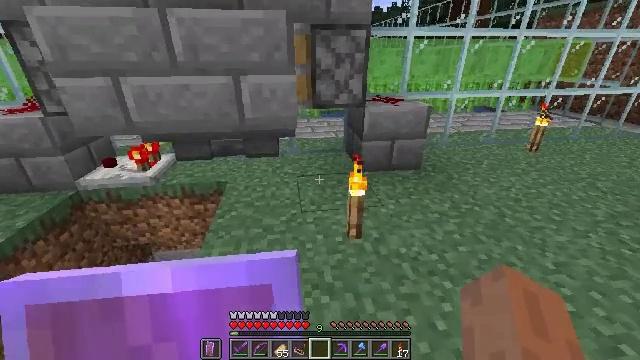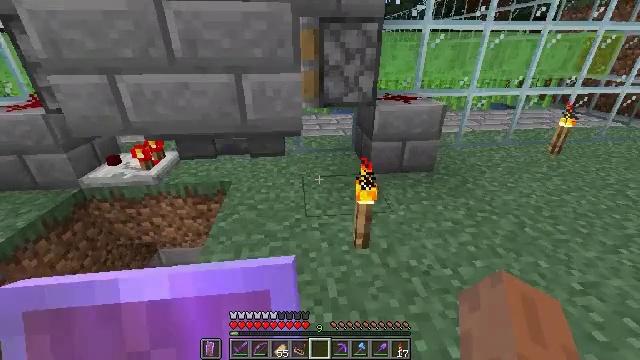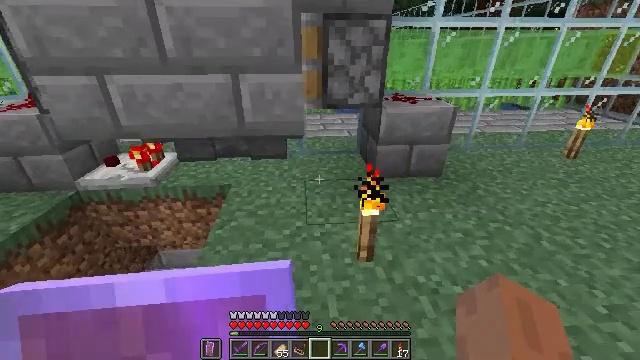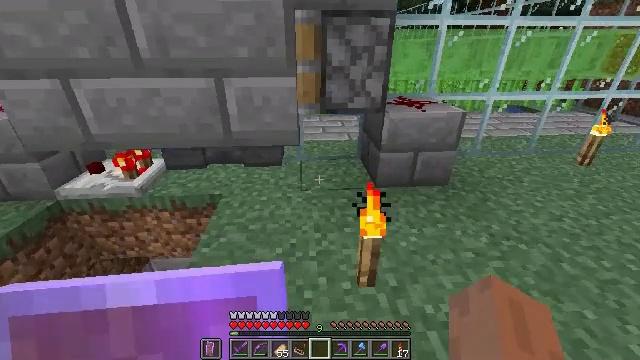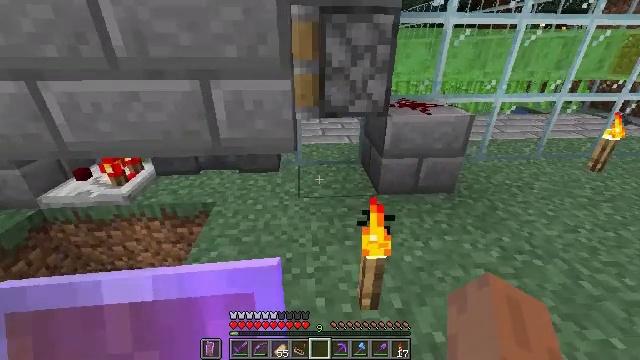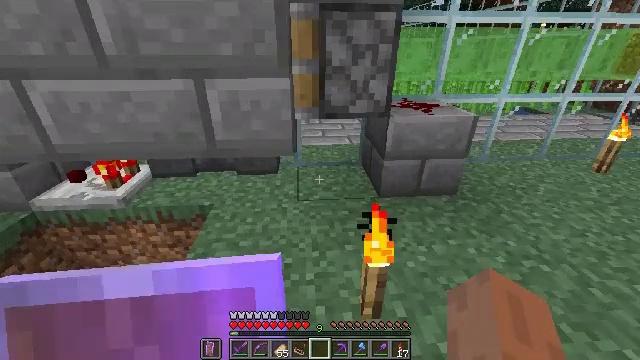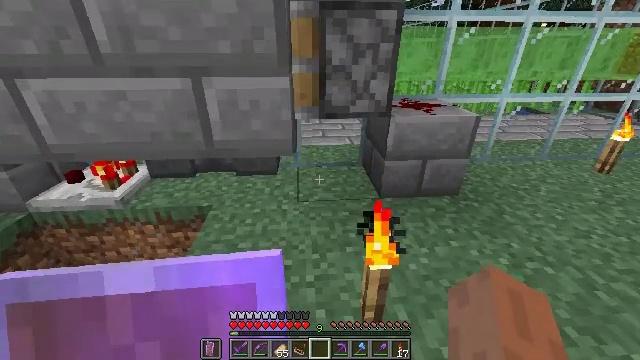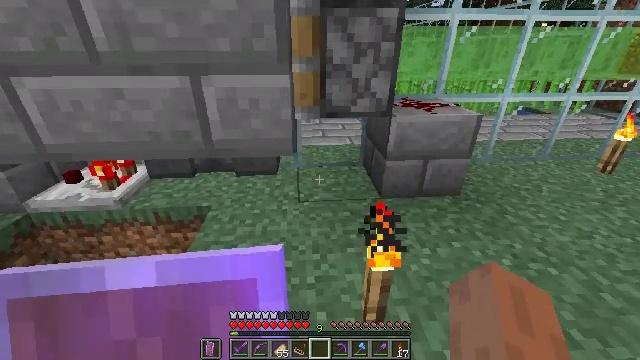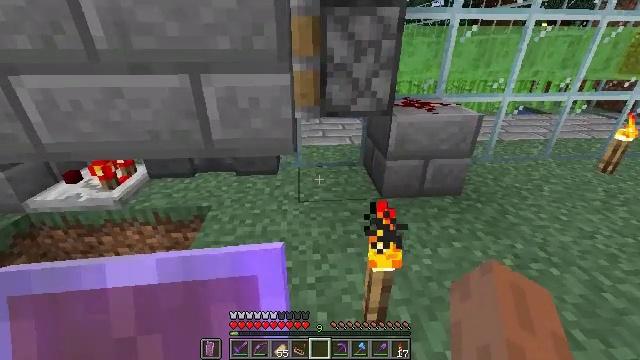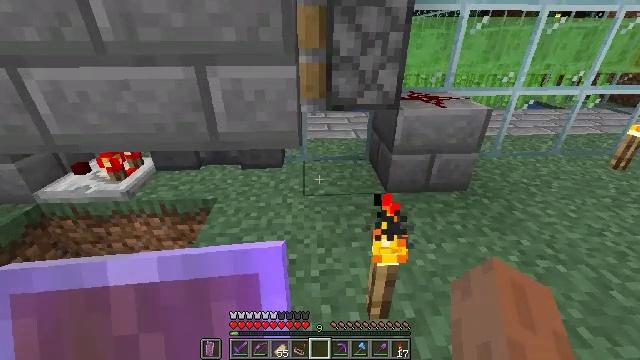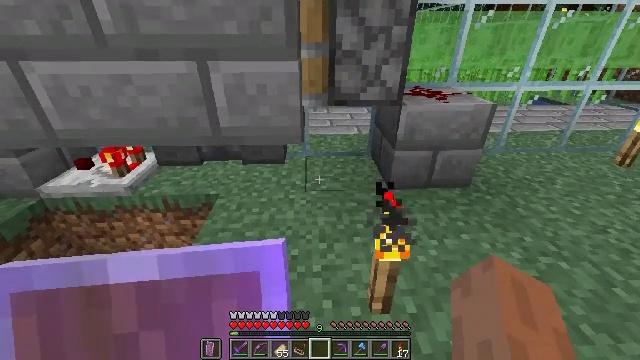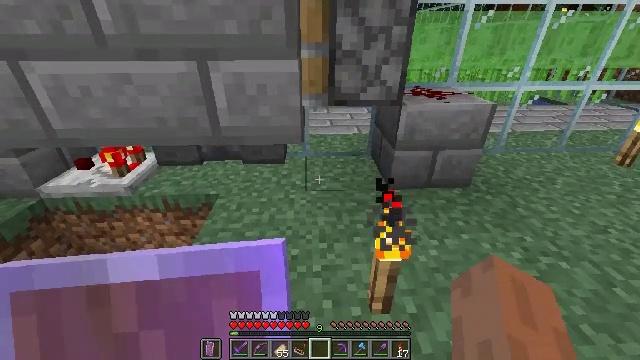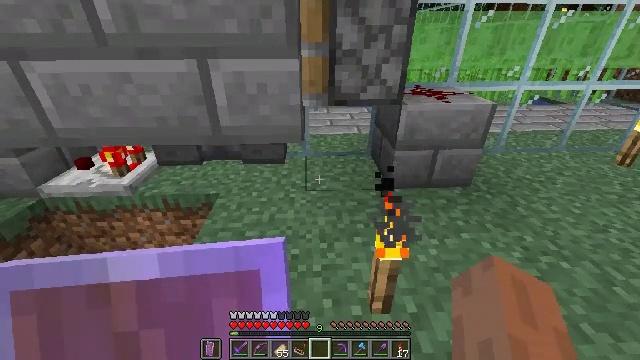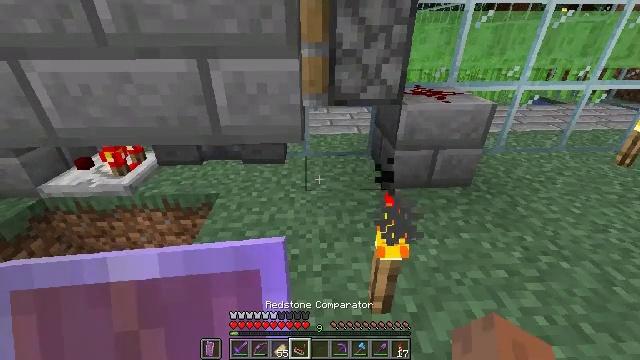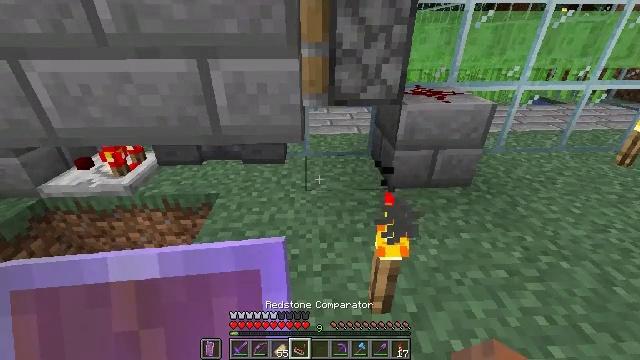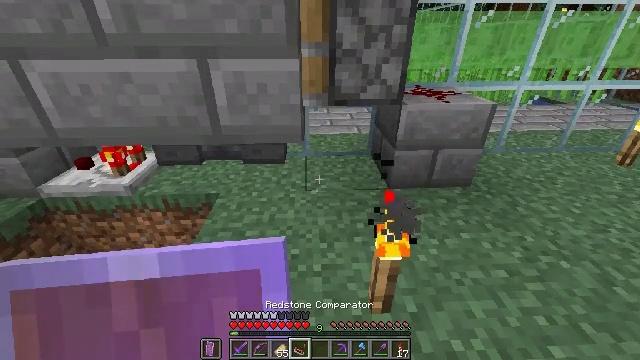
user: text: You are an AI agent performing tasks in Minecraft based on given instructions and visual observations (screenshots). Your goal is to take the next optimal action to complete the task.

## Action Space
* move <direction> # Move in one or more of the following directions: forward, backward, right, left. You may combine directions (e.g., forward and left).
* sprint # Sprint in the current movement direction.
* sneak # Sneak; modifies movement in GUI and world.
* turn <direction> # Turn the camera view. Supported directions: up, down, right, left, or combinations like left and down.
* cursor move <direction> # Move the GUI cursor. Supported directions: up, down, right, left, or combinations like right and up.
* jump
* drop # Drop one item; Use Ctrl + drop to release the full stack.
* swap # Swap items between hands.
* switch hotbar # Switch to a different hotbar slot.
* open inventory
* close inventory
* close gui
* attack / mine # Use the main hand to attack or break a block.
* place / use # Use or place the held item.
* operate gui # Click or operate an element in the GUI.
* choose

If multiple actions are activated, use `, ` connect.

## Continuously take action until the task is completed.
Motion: motion action
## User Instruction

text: Retrieve the comparator by mining it.
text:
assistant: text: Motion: move forward, turn left and down
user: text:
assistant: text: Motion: move forward, turn left
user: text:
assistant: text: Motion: move forward
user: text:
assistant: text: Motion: no_op
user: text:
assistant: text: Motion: no_op
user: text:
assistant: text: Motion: no_op
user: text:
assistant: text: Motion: no_op
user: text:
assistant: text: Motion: no_op
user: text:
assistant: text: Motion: turn left and down
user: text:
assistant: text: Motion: no_op
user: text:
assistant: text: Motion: no_op
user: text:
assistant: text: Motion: no_op
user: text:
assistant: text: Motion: no_op
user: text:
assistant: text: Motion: no_op
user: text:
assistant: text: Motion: no_op
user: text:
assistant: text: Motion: no_op
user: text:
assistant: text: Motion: no_op
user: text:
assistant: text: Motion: no_op
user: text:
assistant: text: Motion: no_op
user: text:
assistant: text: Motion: no_op
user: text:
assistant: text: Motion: no_op
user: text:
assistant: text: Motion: turn right
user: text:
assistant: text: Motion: turn right and down
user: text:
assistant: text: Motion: turn right
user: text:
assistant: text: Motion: no_op
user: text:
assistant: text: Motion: no_op
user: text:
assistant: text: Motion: no_op
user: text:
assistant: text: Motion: no_op
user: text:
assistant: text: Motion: no_op
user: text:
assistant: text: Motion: no_op